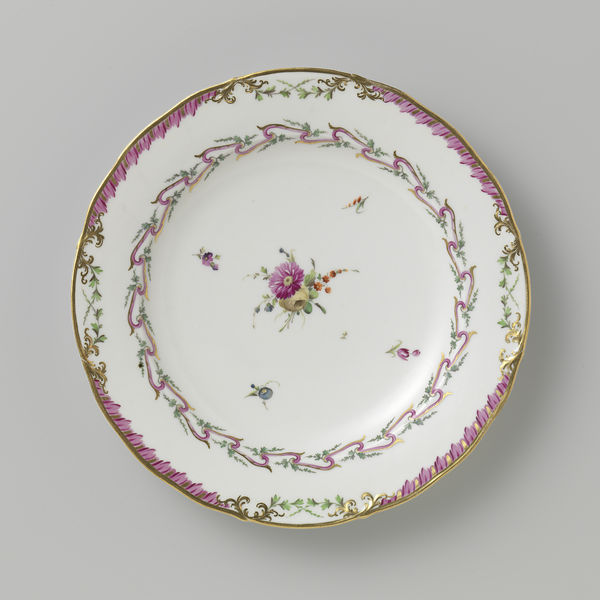
Titel: Bord, plat model, behorend bij een servies met geslingerd lintmotief met bladertakken, bloemboeketten en gestrooide bloemtakken
Künstler: Porceleinfabriek aan den Amstel
Standort: Amsterdam
Institution: Rijksmuseum
Schlagwörter: blätter, gelb, grün, blume, blumen, weiss, blüte, blüten, rot, muster, ornament, band, teller, gold, rosa, fahne, rand, dekor, porzellan, gebinde, goldrand, meissen, mäander